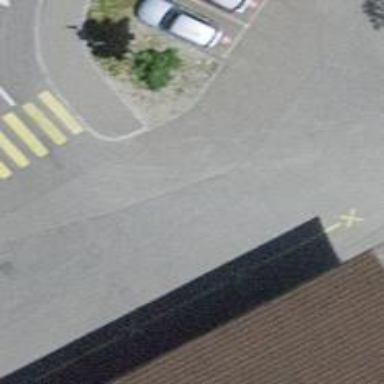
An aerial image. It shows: Car sharing facility.